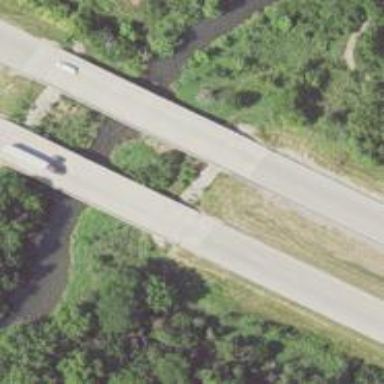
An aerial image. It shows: Viaduct bridge on motorway.